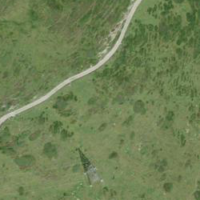
EUNIS habitat code: 26
Species observed at this site:
Parnassia palustris
Ajuga pyramidalis